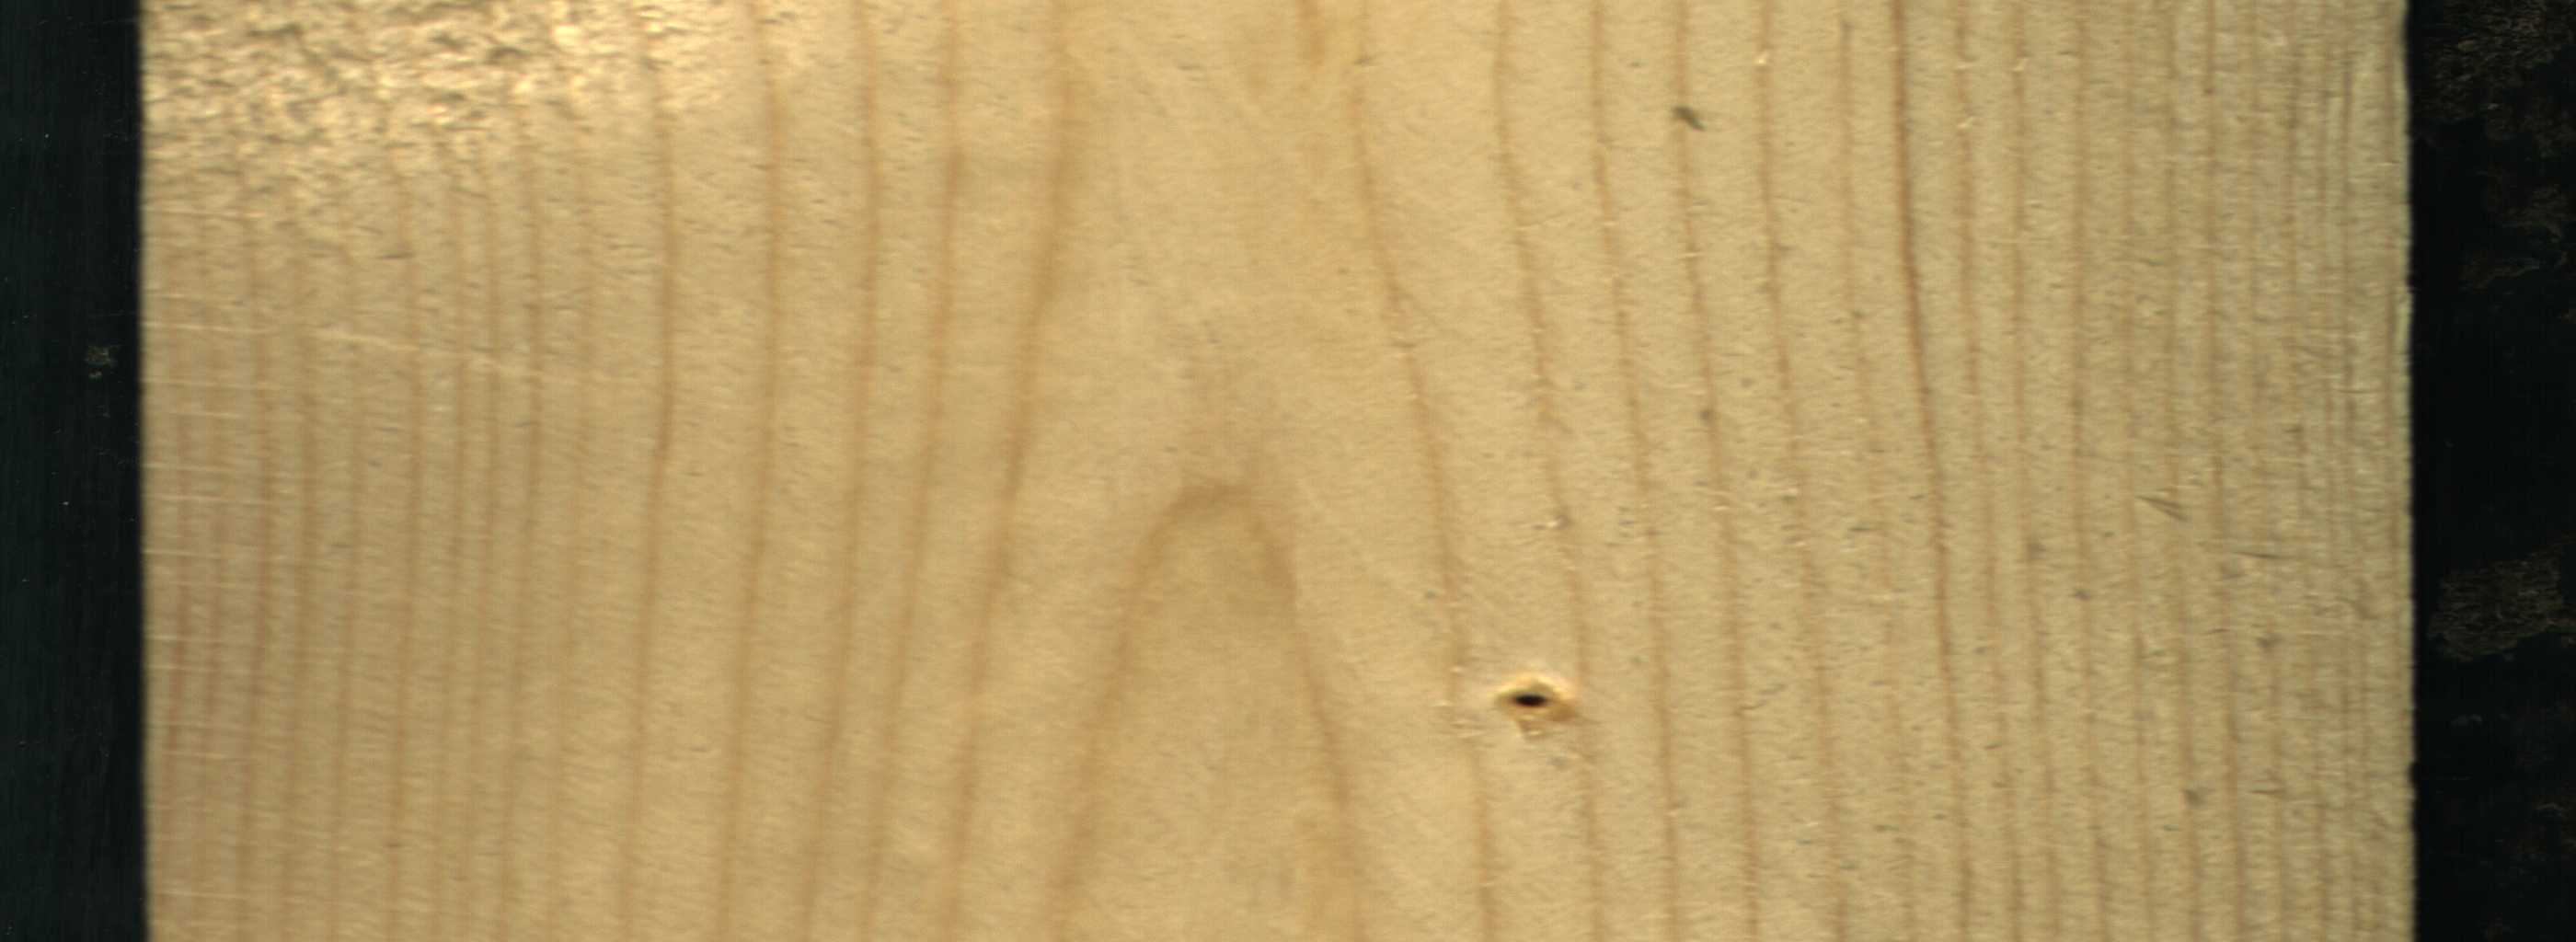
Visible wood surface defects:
Dead_Knot